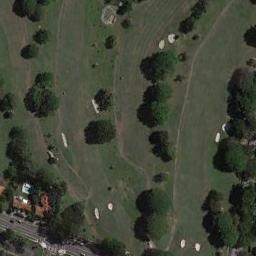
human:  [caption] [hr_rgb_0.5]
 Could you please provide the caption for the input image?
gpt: Several winding paths lead to different sand bunkers .

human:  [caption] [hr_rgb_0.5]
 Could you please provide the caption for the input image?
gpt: The golf course has some fairways, Roads, Barrier trees and sandpits and a house is also in the golf course .

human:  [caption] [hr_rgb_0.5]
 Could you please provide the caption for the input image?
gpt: There are a few bunkers and a few paths on a large green lawn on the golf course with many trees and several buildings .

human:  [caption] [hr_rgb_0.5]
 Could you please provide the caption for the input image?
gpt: There are many trees near the golf course .

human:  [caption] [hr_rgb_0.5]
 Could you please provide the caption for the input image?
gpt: There are some green trees and bunkers on the golf course .